Field crop: maize
Growth stage: 2
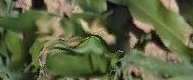
Species: maize